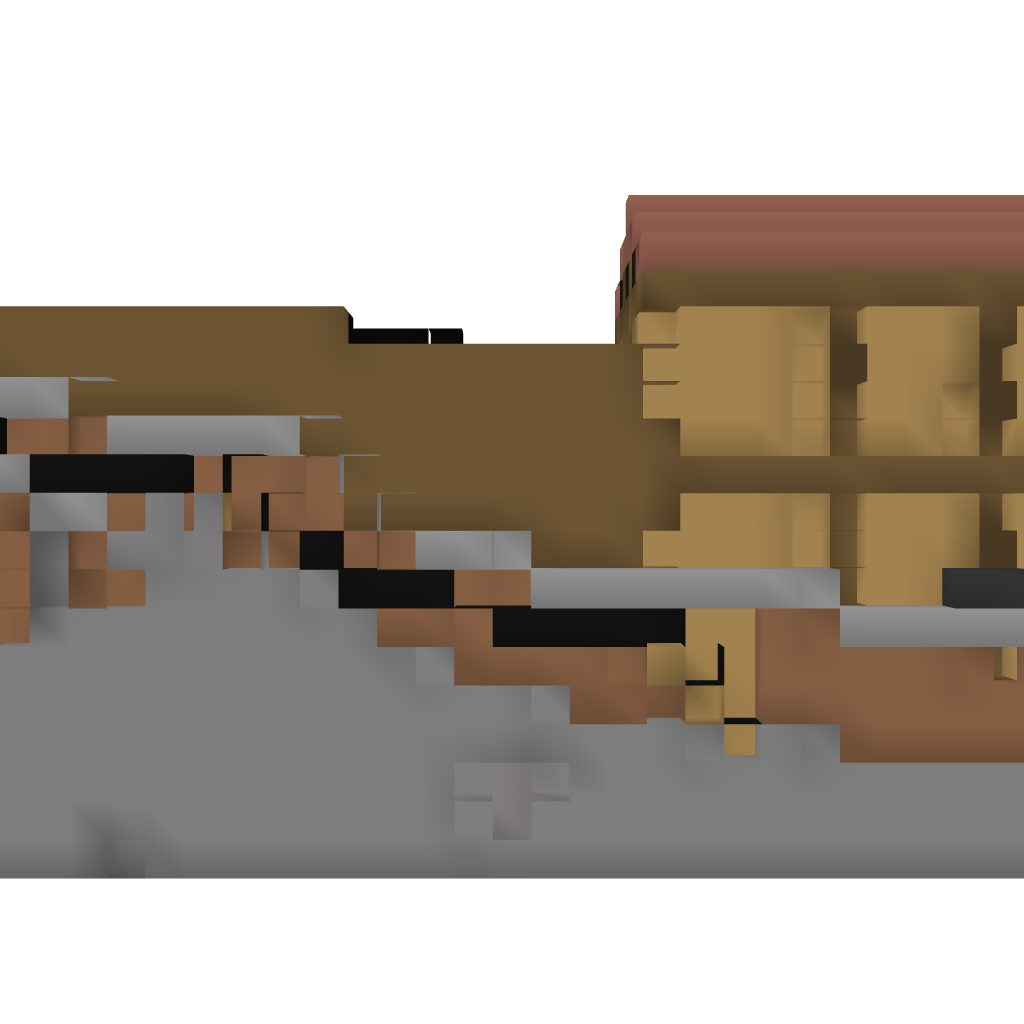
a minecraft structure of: auto crop harvester